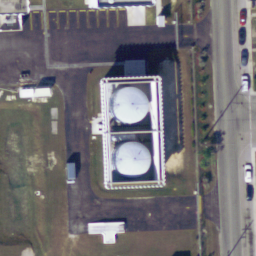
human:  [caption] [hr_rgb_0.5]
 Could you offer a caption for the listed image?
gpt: There are two storage tanks in the rectangular box and some cars parked beside .

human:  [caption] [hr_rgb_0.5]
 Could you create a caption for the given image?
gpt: Two storage tanks are in the rectangular box and some cars parked beside .

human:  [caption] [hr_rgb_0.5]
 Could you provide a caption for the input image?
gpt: Two storage tanks are in the rectangular box .

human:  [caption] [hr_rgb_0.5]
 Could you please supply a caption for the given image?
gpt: There are two storage tanks in the lawn .

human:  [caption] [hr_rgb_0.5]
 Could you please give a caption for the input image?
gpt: Two storage tanks are in the rectangular box and some cars parked beside .